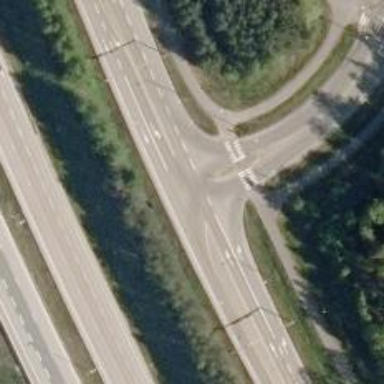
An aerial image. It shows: Secondary road with asphalt surface.